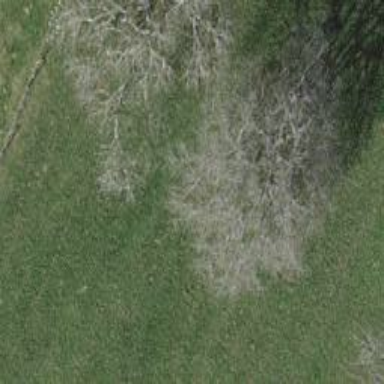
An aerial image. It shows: Beautiful tree in nature.